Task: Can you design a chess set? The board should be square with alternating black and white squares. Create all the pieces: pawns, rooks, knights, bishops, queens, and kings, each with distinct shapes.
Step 3742:
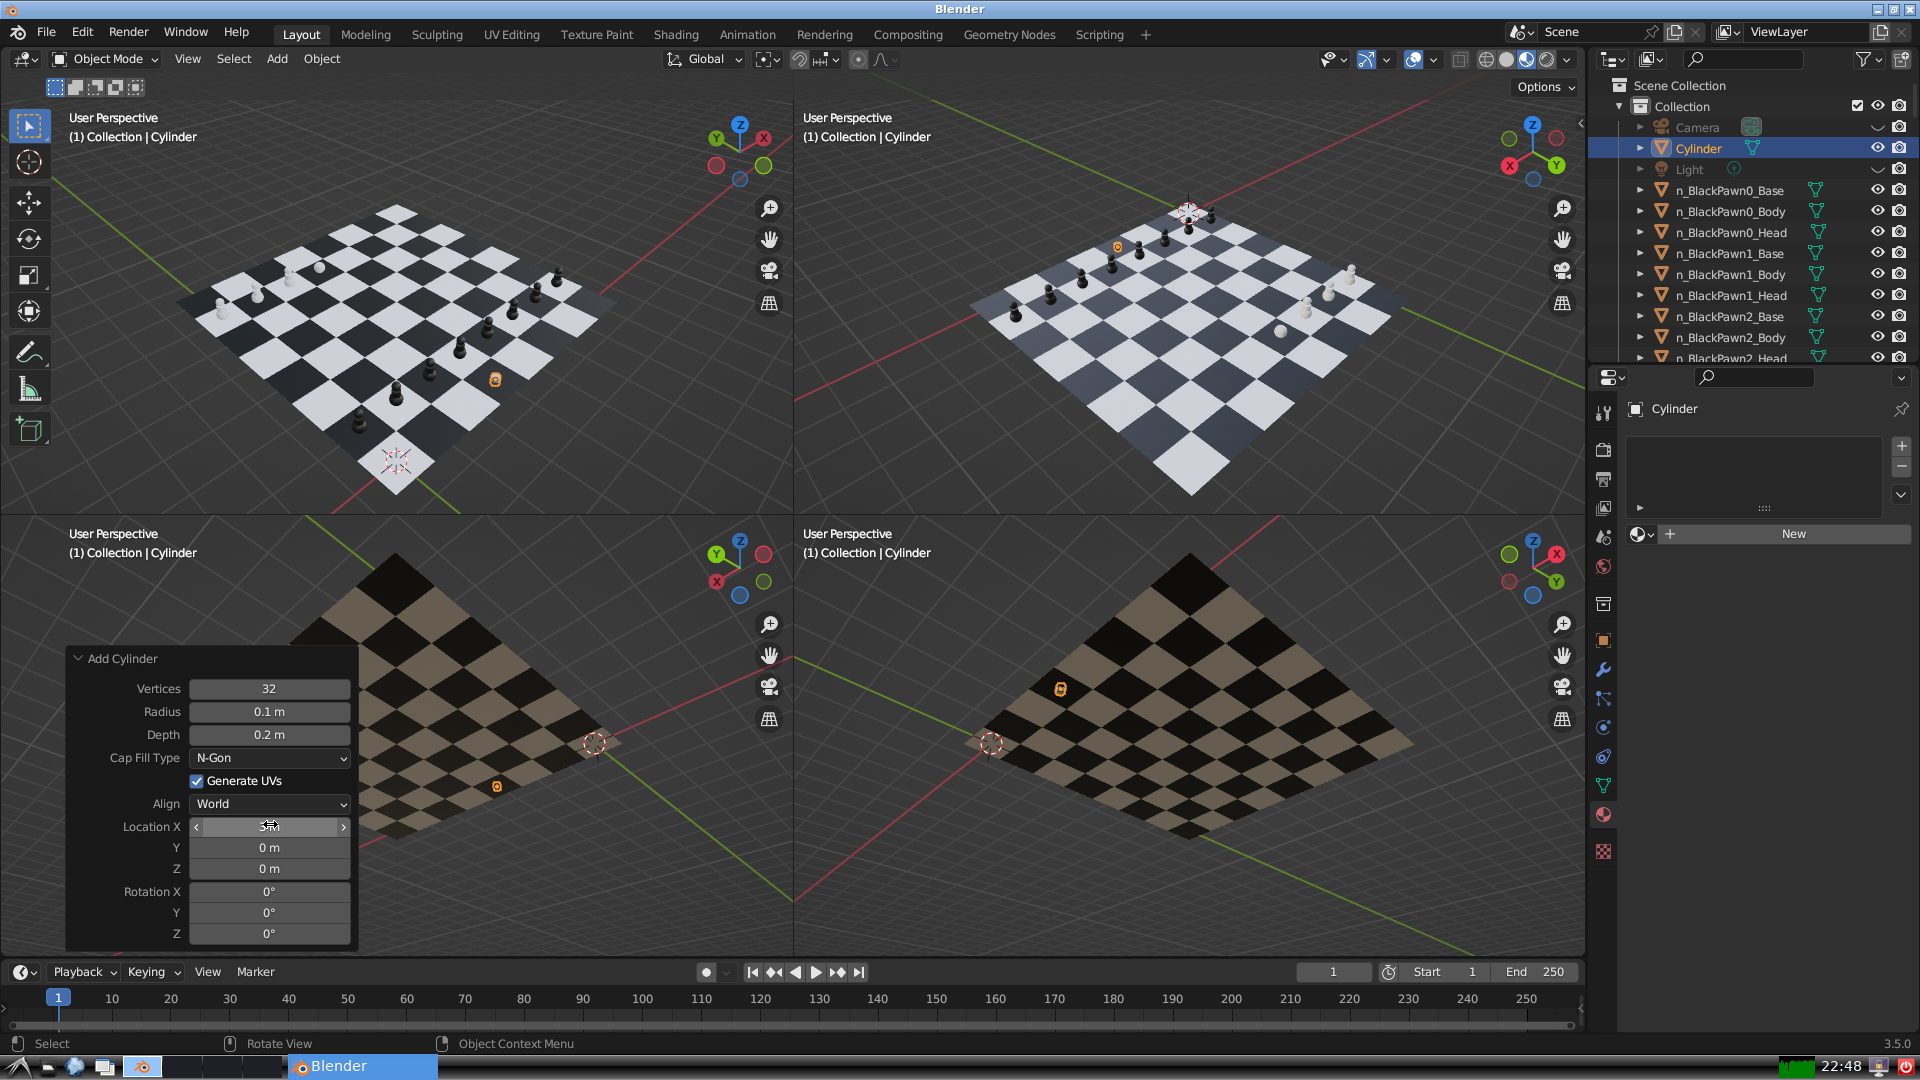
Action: {"mouse_move": [270, 844]}